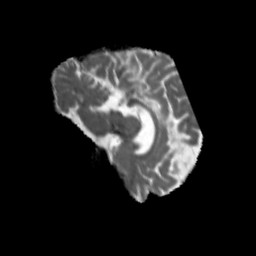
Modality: MD
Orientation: sagittal
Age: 53
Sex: male
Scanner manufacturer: siemens
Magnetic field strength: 3 T
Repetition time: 5.47 s
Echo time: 0.0854 s